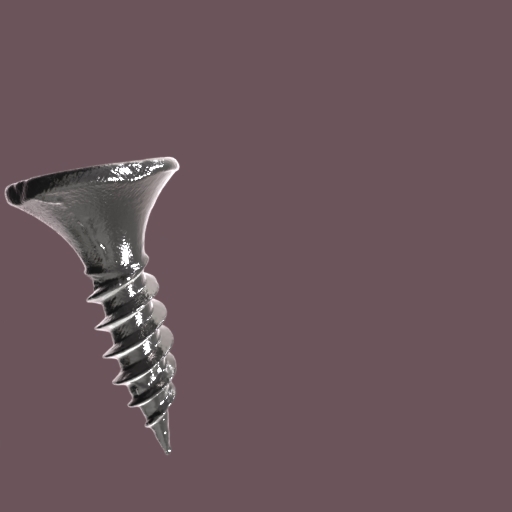
Label: screw